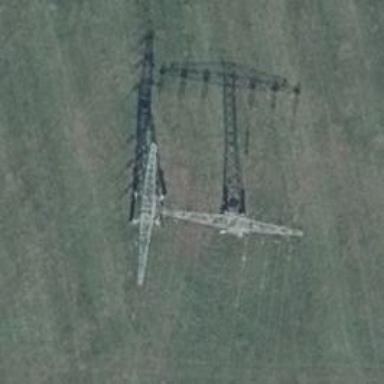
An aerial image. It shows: Power line is depicted.